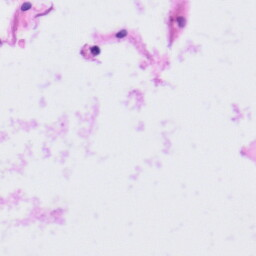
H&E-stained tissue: Tonsil